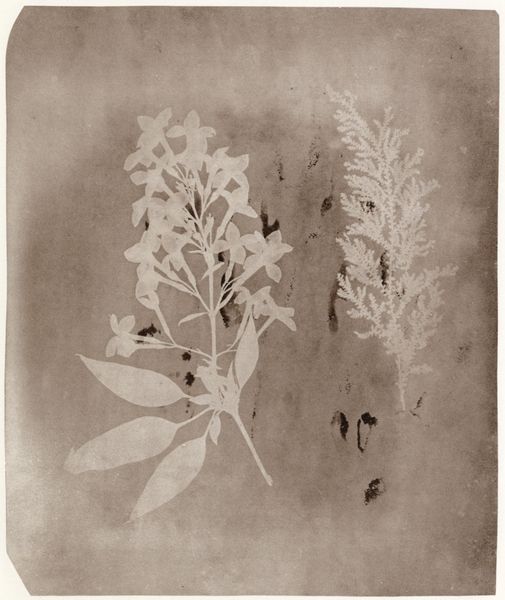
Titel: Studie von Pflanzen
Künstler: William Henry Fox Talbot
Schlagwörter: baum, blätter, dunkel, schatten, weiß, bäume, äste, blume, blumen, braun, grau, hell, licht, schwarz, zeichnung, blüte, blüten, gras, hochformat, alt, bild, ast, natur, strauch, zweige, blatt, pflanze, pflanzen, schön, zart, rund, stillleben, papier, zwei, grafik, halm, sepia, white, black, green, floral, flowers, print, brown, farn, plant, flieder, max ernst, foto, fotografie, photographie, stiel, stiele, schmutz, wurzel, zweig, stengel, druck, schwarz-weiß, tanne, kopie, fleck, photo, ecken, flecken, pergament, linoleum, karte, negativ, kiefer, flower, planzen, plants, paper, kraut, filigran, shadow, abdruck, kleckse, botanik, beschreibung, dirt, wissenschaft, leaves, pfalnze, ground, plu, biologie, leaf, blütenzweig, dia, blütten, verblasst, scharz weiß, ausgeblichen, scan, photograph, impression, shape, stem, fotogramm, negatif, thuja, brain, press, tuja, lüte, russich, foliage, natural, jasmin, bäum,e, phlox, rayografie, luminogramm, copy, bloom, twig, biology, white space, tuya, gepreßt, nadelgewächs, braune flecken, fower, stre, pressed, cedar, sspress, preserve, flatten, contact, chemical, larkspur